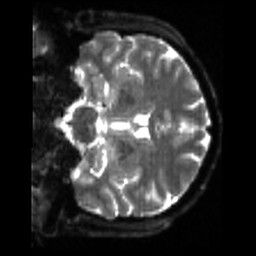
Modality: sbref
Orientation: coronal
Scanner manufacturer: siemens
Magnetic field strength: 3 T
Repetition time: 4 s
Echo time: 0.0594 s